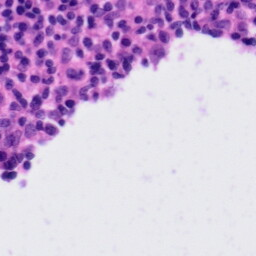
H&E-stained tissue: Tonsil